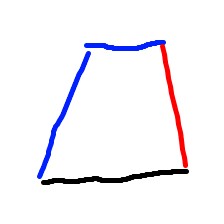
Shape: trapezoid